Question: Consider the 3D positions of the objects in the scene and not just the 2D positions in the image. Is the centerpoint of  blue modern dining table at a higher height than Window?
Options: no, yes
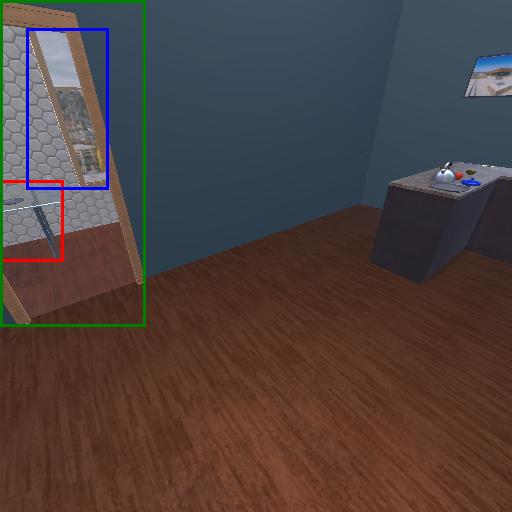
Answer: no